Question: Im doing a menu using icons(images) above my menu links.
But now Im trying to use icon-fonts from 'Font-Awesome' library instead of icon images.
But I am not able to get the icon-font above my link, to have exactly the same effect Im having with my image icons.
Like in this image below, in my "NEWS" and "LOGOUT" links Im using my home image as icon above my links, and in my "USERS" link Im using my icon font that is not above my link.
Do you see some way to have the same effect with icon fonts like Im having with icon images?

I have here all my code: <URL>
This is my html:
'''
<div id="header">
<div class="content">
<ul class="menu">
<li class="li"><a href="#" class="home">Home</a></li>
<li class="li"><a href="#" class="post">News</a></li>
<li class="li"><a href="#" class="user"><i style="font-size:2em; color:#fff;" class="fa fa-home"></i>Users</a></li>
<li class="li"><a href="#" class="exit">Logout</a></li>
</ul>
</div>
</div>
'''
My css:
'''
body{background:#ccc;}
#header .content .menu{
list-style:none;
display:inline;
margin:10px auto;
}
#header .content .menu .li
{
float:left;
position:relative;
}
#header .content .menu .li a
{
float:left;
display:block;
width:74px;
text-align:center;
font-size:14px;
padding:40px 15px 10px 15px;
text-transform:uppercase;
text-decoration:none;
color:#FFF;
}
#header .content .menu .li .home{
background:url(http://i.imgur.com/7UA7WYr.png) top 10px center no-repeat;
}
#header .content .menu .li .post{
background:url(http://i.imgur.com/7UA7WYr.png) top 10px center no-repeat;
}
/*#header .content .menu .li .user{
background:url(http://i.imgur.com/7UA7WYr.png) top 10px center no-repeat;
}*/
#header .content .menu .li .exit{
background:url(http://i.imgur.com/7UA7WYr.png) top 10px center no-repeat;
}
#header .content .menu .li:hover{
background-color:rgba(0,103,105,0.5);
}
'''
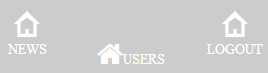
Answer: You can position it absolutely and then move it via margins. As demonstrated below with the following CSS code that I added to your fiddle:
'''
position:absolute;
margin-top:-30px;
'''
Which can be seen <URL>